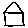
Label: house